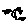
Label: moon